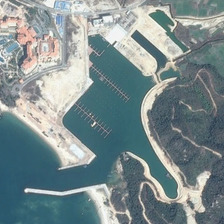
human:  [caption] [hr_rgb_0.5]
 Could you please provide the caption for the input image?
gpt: there are many houses near the harbour .

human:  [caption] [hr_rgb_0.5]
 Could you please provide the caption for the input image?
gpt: there are many houses near the harbour .

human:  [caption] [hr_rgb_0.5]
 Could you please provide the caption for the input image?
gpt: many trees were planted along the coast .

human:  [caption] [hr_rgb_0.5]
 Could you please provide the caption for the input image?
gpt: many trees were planted along the coast .

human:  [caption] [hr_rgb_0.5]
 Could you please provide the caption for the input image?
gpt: there are many houses near the harbour .